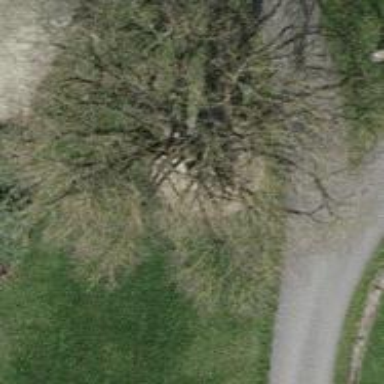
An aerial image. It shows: Beautiful tree in nature.